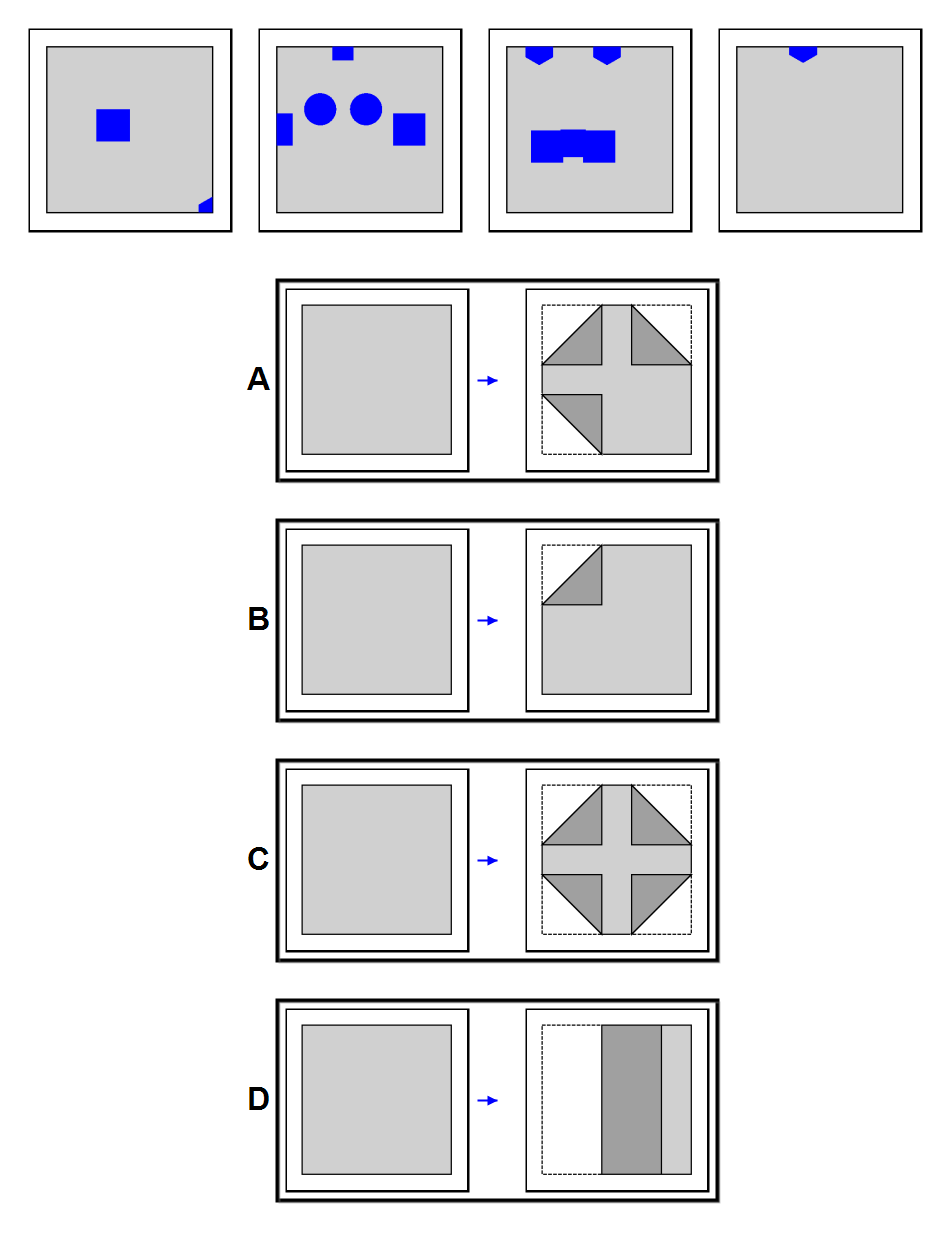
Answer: D